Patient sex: M
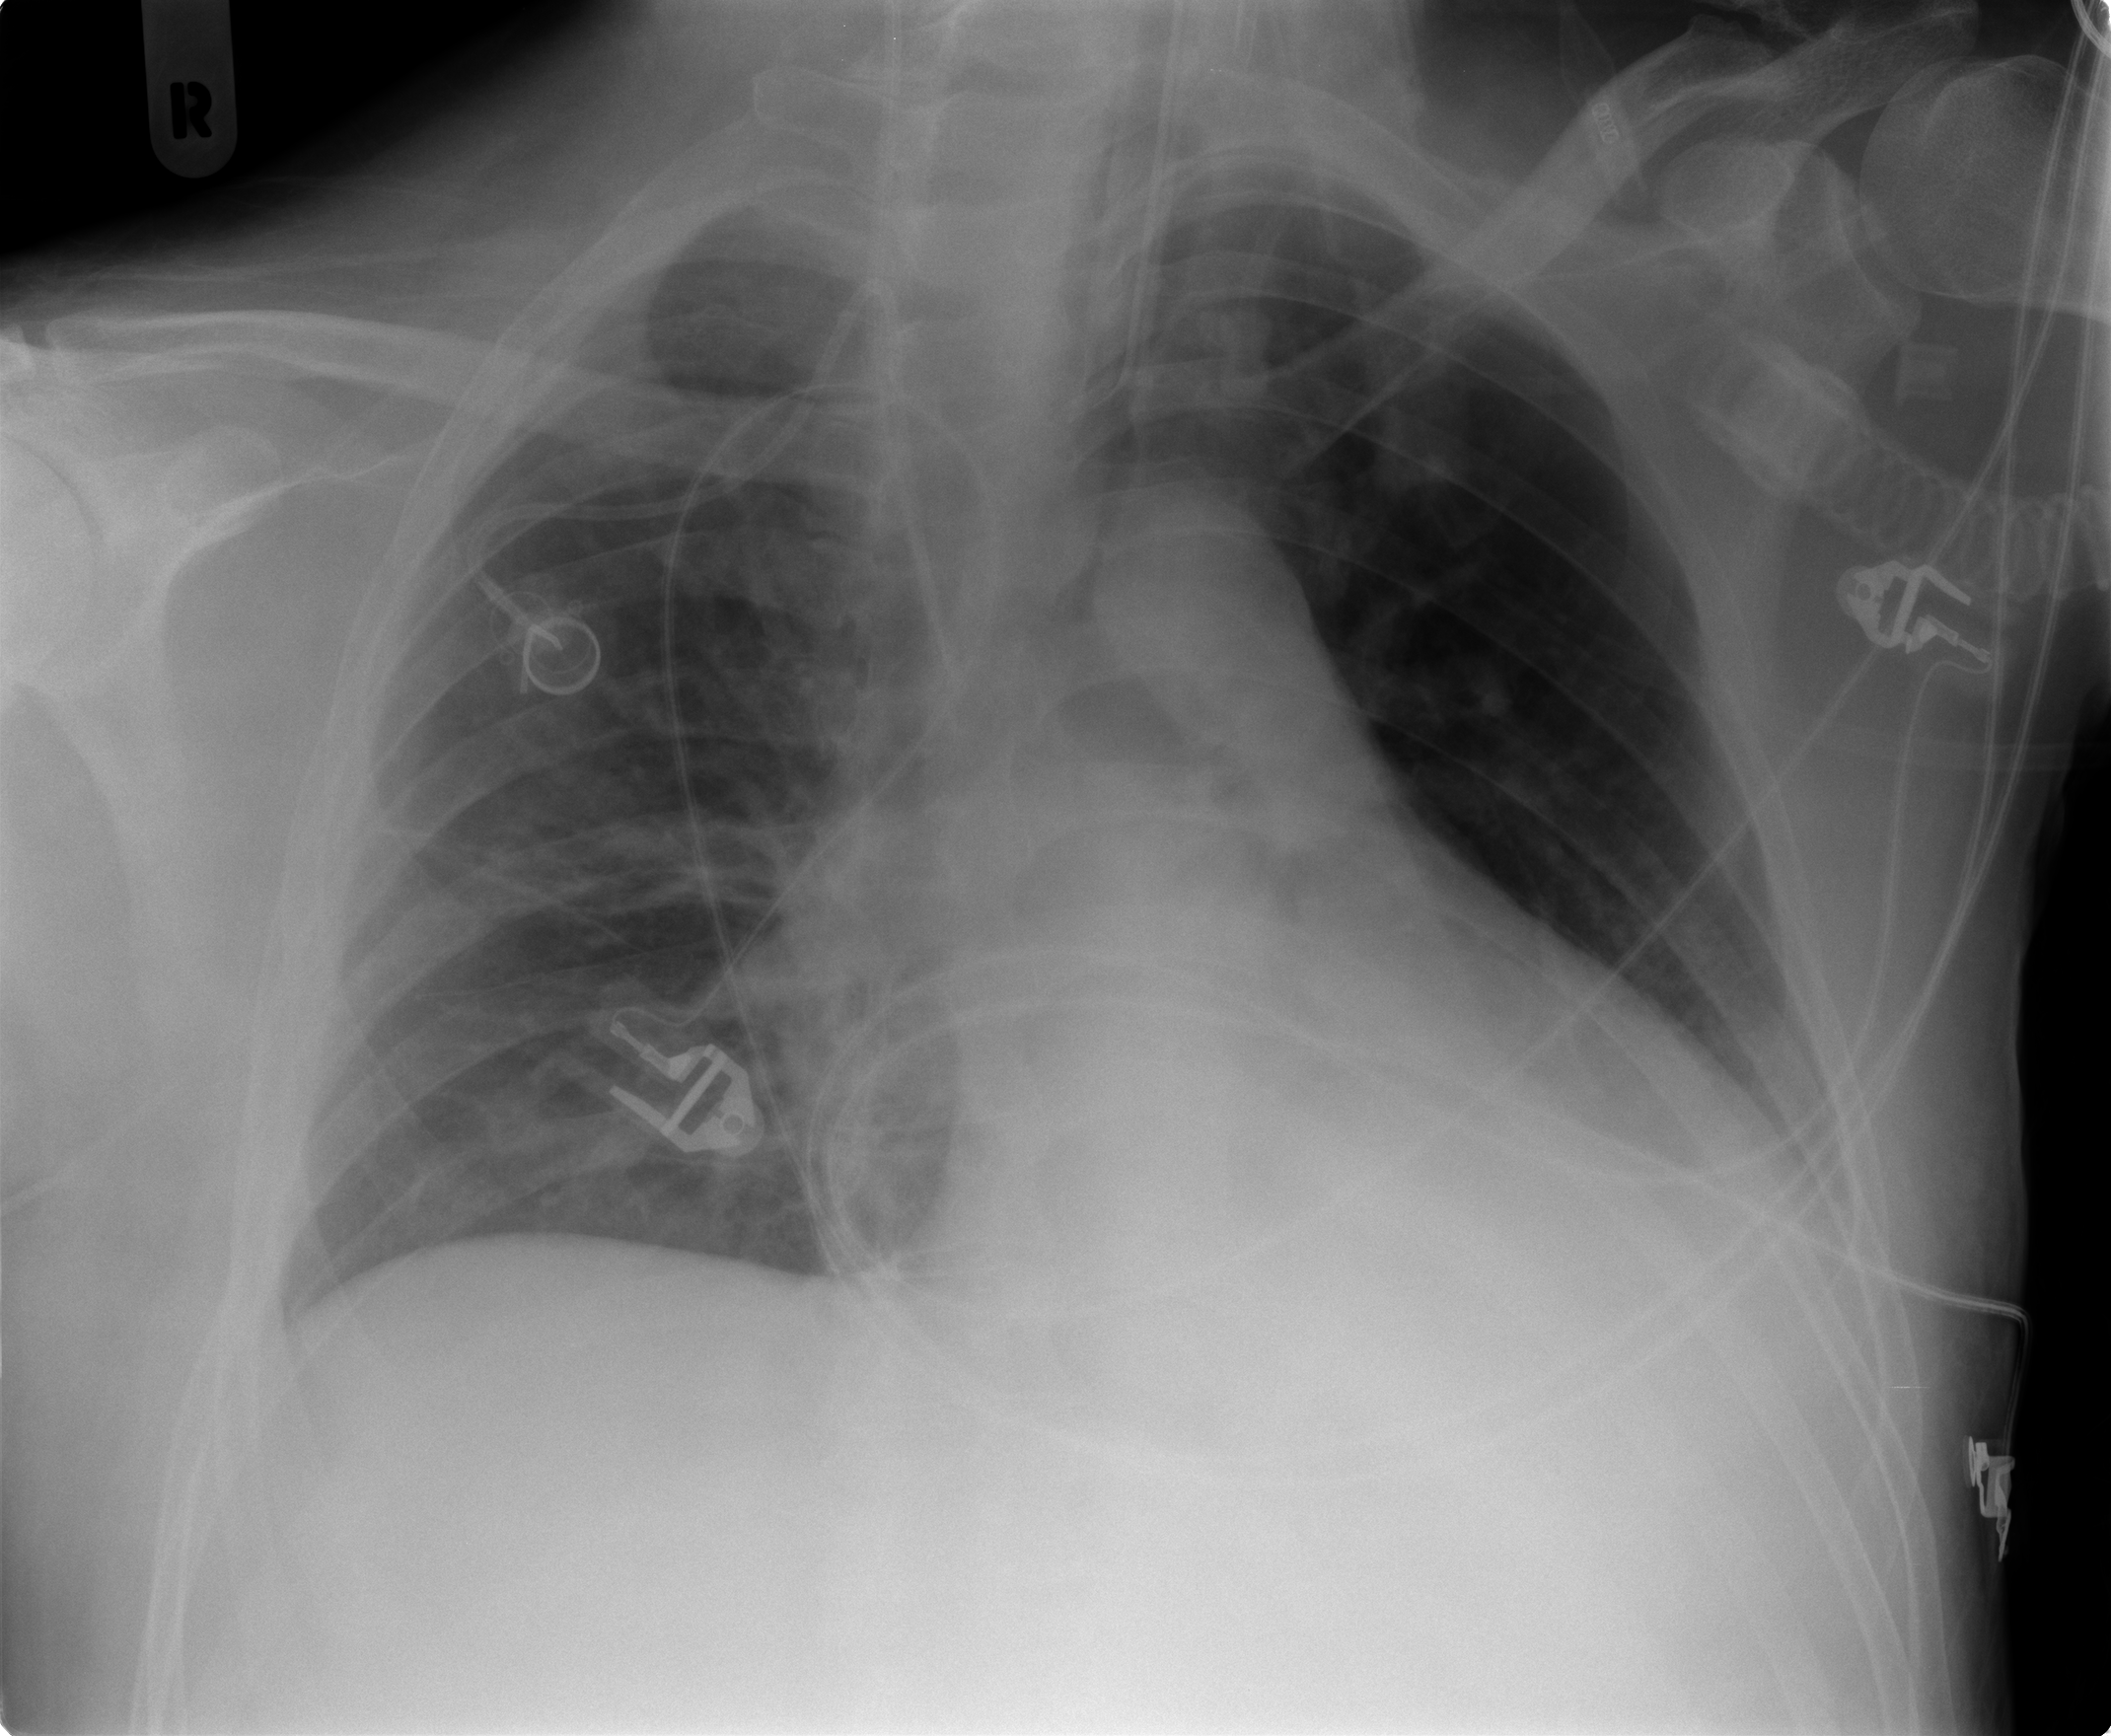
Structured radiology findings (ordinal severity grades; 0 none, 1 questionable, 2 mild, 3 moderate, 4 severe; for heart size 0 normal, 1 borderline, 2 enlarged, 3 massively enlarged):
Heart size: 2
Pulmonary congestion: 2
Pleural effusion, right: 0
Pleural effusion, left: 2
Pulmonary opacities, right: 0
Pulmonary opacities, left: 0
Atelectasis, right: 2
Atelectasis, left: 2